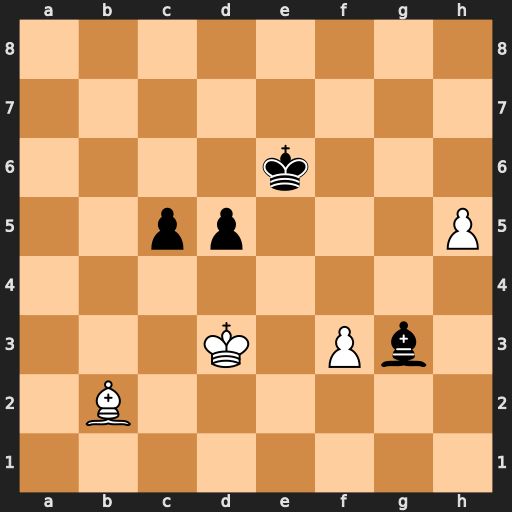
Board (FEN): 8/8/4k3/2pp3P/8/3K1Pb1/1B6/8
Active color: w
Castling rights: -
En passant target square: -
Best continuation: h6 d4 h7 Be5 Kc4 Bf6 Ba3 d3 Kxd3 c4+ Kxc4